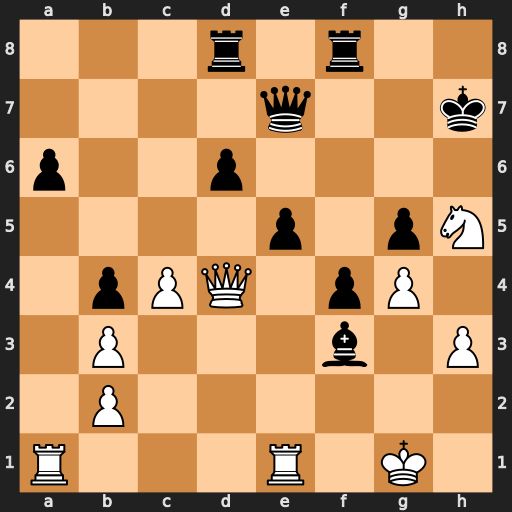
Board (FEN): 3r1r2/4q2k/p2p4/4p1pN/1pPQ1pP1/1P3b1P/1P6/R3R1K1
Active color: w
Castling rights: -
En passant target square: -
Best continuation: Qd3+ e4 Qxf3